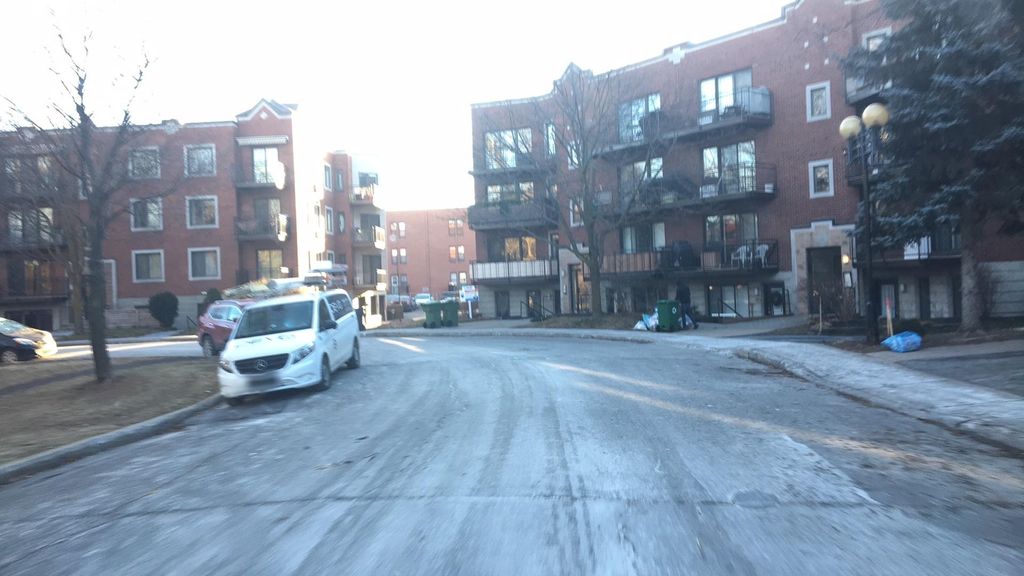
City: montreal